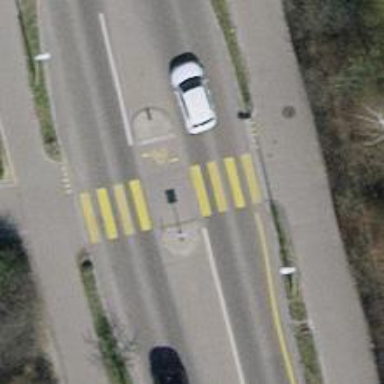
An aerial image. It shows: Asphalt path with marked crossings for both pedestrians and cyclists.